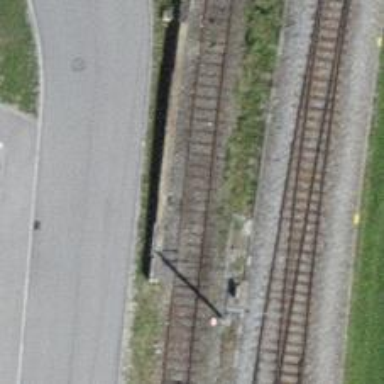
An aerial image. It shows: Railway yard.